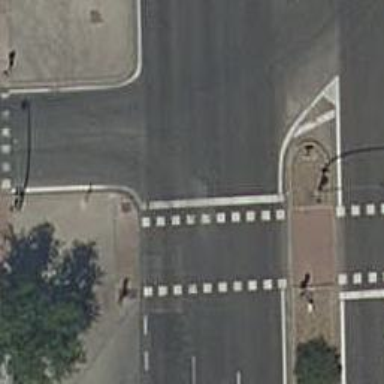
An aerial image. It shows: Road crossing with traffic signals.